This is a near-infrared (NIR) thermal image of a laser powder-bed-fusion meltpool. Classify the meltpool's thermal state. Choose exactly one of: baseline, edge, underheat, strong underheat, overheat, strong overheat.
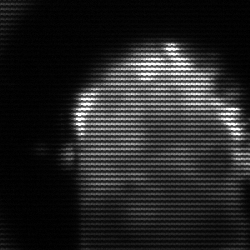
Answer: baseline